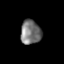
Tissue: skin
Cell type: Others
Senescence score: 0.6787
Nuclear area (px): 481
Mean DAPI intensity: 119.247